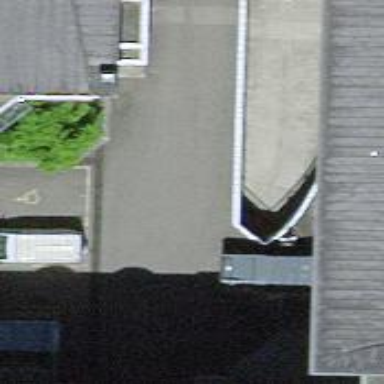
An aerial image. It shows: Parking entrance.